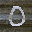
Label: 0